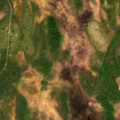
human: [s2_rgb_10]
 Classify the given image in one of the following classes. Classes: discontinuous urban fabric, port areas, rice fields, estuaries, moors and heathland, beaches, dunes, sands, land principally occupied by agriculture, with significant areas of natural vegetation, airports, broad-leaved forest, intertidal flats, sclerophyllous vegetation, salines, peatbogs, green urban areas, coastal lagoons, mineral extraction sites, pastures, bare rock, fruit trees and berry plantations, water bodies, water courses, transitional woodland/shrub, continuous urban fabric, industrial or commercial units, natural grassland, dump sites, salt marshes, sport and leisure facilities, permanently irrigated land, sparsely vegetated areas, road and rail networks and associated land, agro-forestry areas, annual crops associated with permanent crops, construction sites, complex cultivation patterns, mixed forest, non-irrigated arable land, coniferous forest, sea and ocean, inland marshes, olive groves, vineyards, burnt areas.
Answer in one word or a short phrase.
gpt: coniferous forest, mixed forest, peatbogs